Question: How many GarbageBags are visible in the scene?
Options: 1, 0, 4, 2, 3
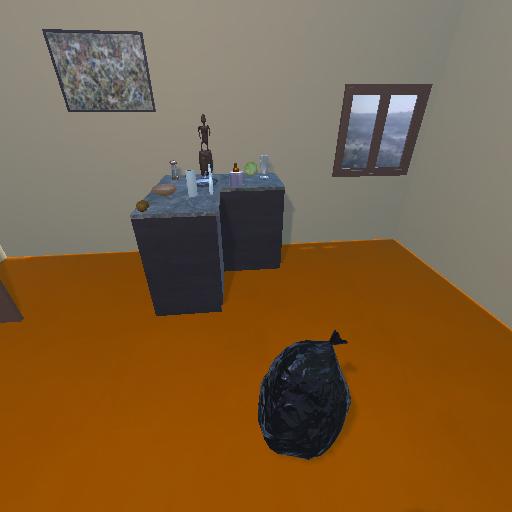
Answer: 1